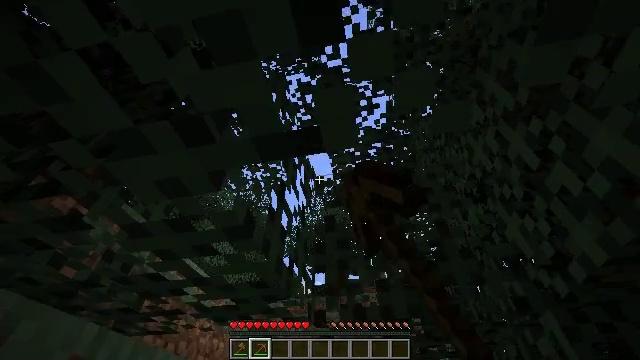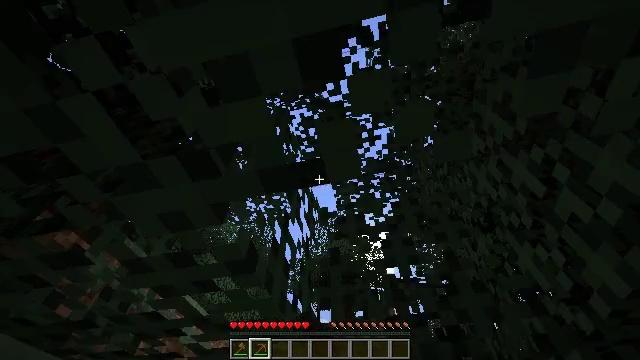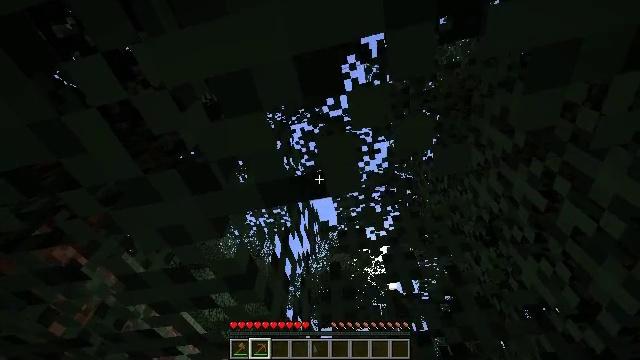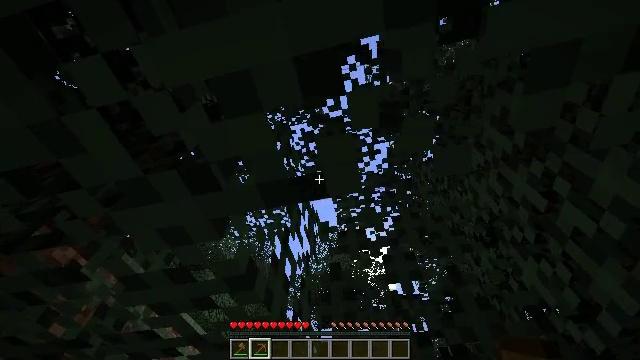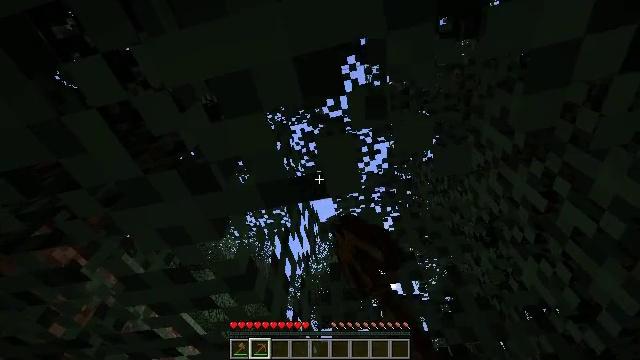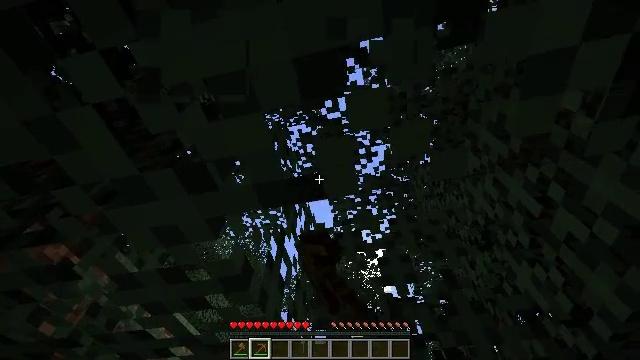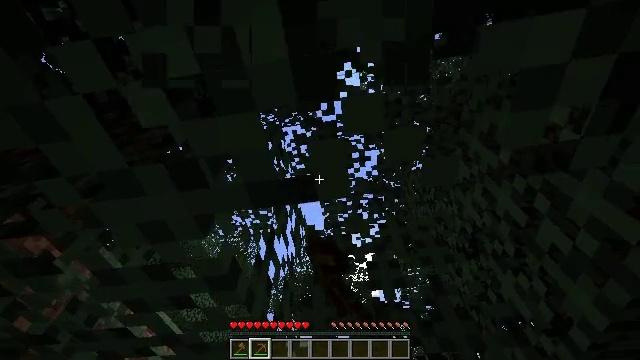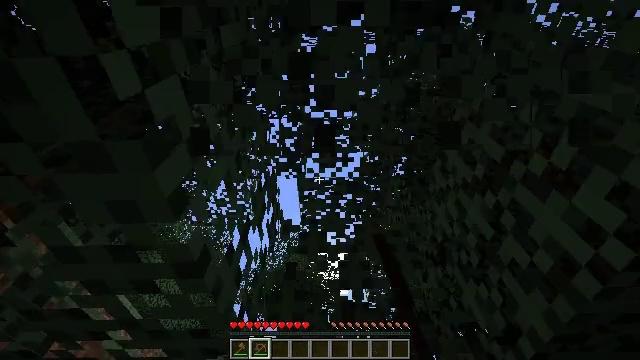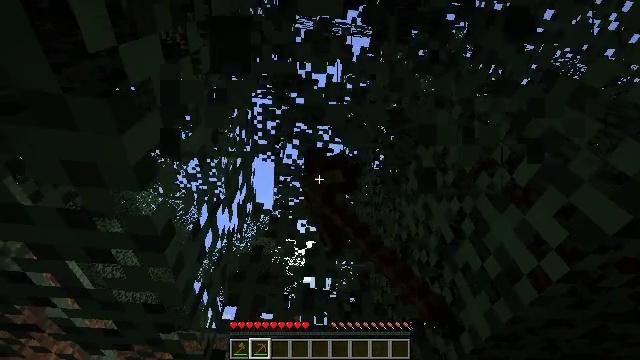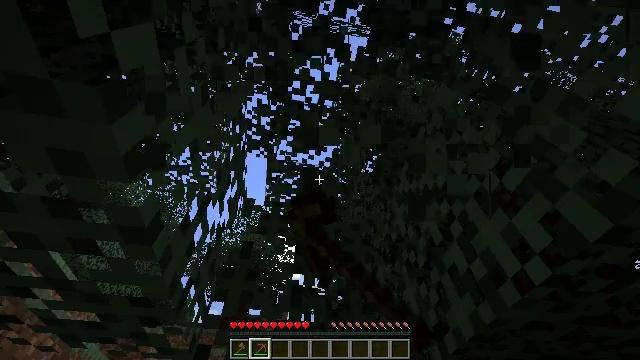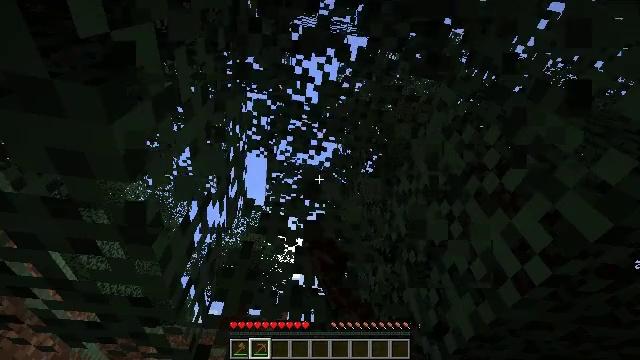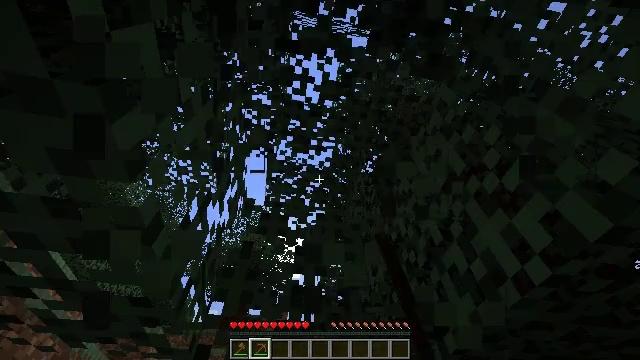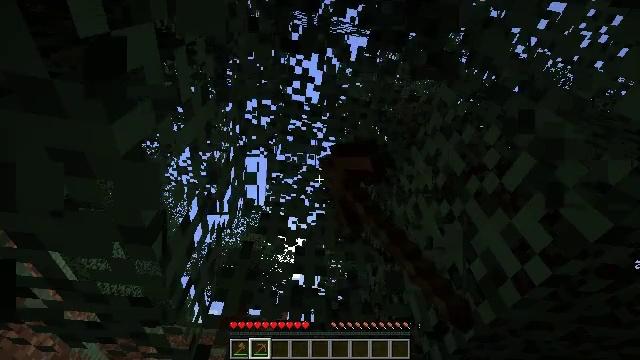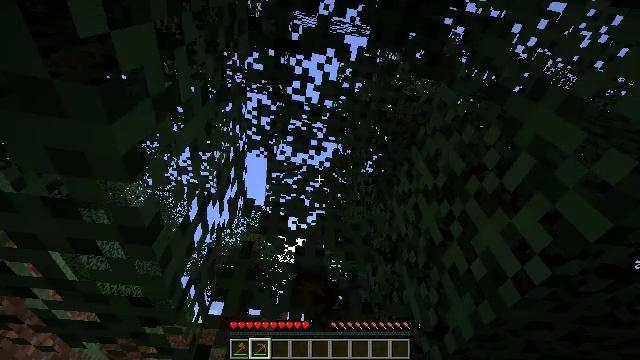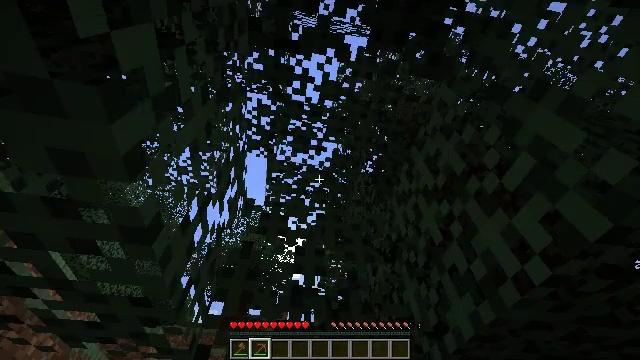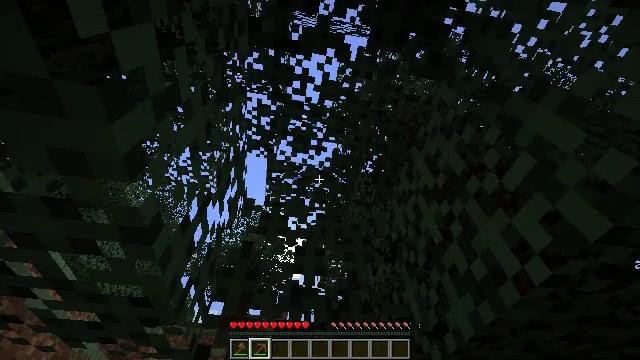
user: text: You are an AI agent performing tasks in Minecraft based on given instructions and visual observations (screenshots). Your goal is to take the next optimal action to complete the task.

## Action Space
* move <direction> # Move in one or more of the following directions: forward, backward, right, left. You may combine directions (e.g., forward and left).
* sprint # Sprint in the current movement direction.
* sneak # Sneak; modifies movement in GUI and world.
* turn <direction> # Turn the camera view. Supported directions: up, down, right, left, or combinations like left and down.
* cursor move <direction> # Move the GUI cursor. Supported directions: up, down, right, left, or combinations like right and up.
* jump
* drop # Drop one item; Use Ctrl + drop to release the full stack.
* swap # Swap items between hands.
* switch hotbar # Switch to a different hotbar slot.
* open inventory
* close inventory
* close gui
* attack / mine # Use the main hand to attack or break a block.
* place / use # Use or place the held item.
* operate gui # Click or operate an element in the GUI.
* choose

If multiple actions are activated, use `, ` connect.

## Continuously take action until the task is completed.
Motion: motion action
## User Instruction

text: Mine spruce leaves from the tree.
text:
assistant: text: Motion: turn left and up, attack / mine
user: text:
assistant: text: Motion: turn up, attack / mine
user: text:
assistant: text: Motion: attack / mine
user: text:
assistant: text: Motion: attack / mine
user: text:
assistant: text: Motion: turn right, attack / mine
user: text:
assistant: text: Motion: turn right, attack / mine
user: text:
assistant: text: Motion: turn right, attack / mine
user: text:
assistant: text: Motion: turn right and down, attack / mine
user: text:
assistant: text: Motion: turn right, attack / mine
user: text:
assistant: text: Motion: attack / mine
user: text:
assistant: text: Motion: attack / mine
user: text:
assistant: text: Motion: attack / mine
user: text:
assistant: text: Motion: attack / mine
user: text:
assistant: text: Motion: attack / mine
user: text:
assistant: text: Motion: attack / mine
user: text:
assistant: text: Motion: attack / mine
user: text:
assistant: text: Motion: turn left and down, attack / mine
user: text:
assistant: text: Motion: turn left and down
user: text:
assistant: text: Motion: turn left and down
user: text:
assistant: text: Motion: move forward, turn left and down
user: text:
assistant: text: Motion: move forward, turn down
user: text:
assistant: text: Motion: move forward, turn down, jump
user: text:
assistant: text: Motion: move forward, turn right and down, jump
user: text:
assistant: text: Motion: move forward, turn down, jump
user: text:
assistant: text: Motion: move forward, turn down, jump
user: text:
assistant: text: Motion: move forward, turn down, jump
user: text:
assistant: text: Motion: move forward
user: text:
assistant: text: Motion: move forward
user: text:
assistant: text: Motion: move forward
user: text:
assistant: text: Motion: move forward